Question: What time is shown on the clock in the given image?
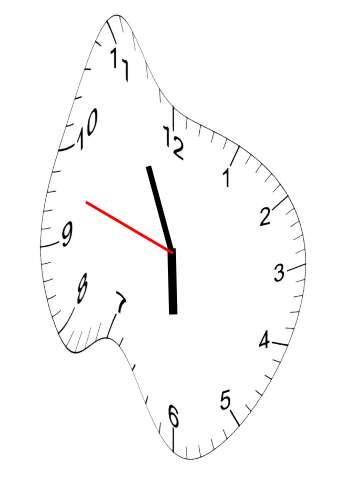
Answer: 05:55:48